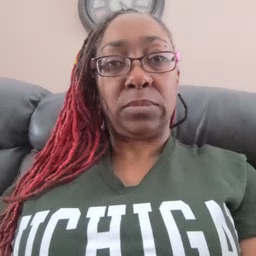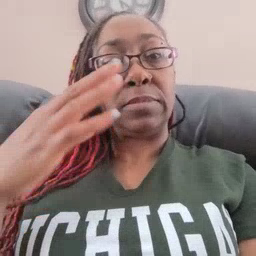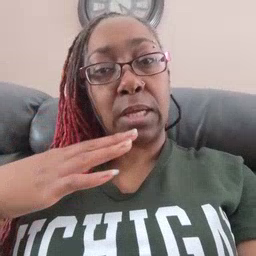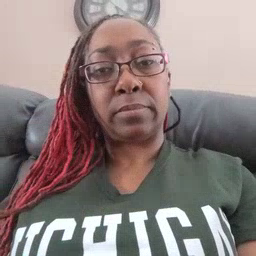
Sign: sad